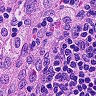
Metastatic tissue present: no